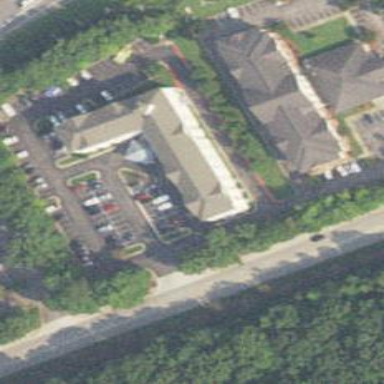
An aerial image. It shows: Hotel building.